Question: I have a point on a circle with center (0, 0), called (x1, y1), and an angle called A (in degrees). I want to find a function which lets me find another point on the circle (x2, y2), like this:

I have a function which looks like this (I am using c++ sfml)
'''
//sf::Vector2f has two members, x and y, which are both quotes.
sf::Vector2f findPoint(int A, sf::Vector2f x1y1)
{
sf::Vector2f x2y2;
// Code I need
return x2y2;
}
'''
Please help me find the code I need
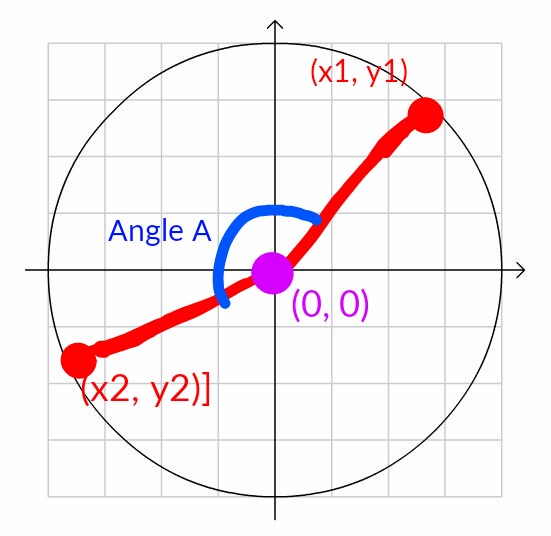
Answer: The easiest way is to build a class that models a point in Cartiesian polar coordinates.
You can then use (x1, x2) -> to Polar -> add the angle -> to Cartesian.
Alternatively, you can use the :
'''
/ \ / \/ \
|x2| = | cos A -sin A||x1|
|y2| | sin A cos A||y1|
\ / \ /\ /
'''
i.e. 'x2 = y1 cos A - y1 sin A' and 'y2 = x1 sin A + y1 cos A'